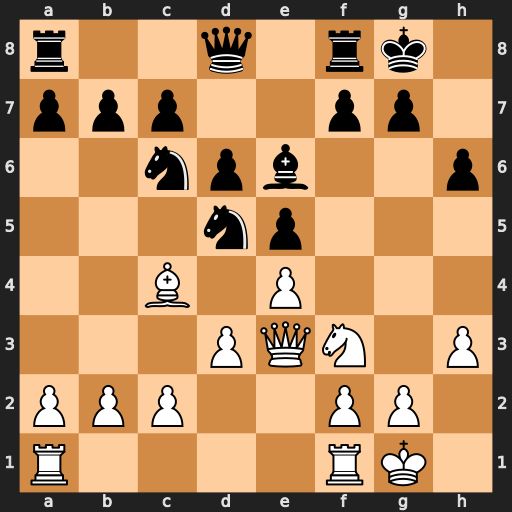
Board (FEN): r2q1rk1/ppp2pp1/2npb2p/3np3/2B1P3/3PQN1P/PPP2PP1/R4RK1
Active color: w
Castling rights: -
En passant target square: -
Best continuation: exd5 Bd7 dxc6